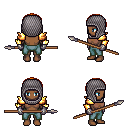
a pixel art fantasy rpg character, female body template, human, dark skin, gold arm armor, teal pants, light blonde plain hairstyle, chain hood, metal gloves, spear, four views (front, back, left, right), 2x2 character sprite sheet, small pixel art, hard edges, no anti-aliasing